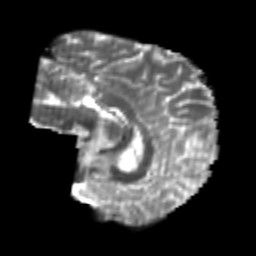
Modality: T2w
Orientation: sagittal
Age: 23
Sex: male
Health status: healthy
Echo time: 0.074 s